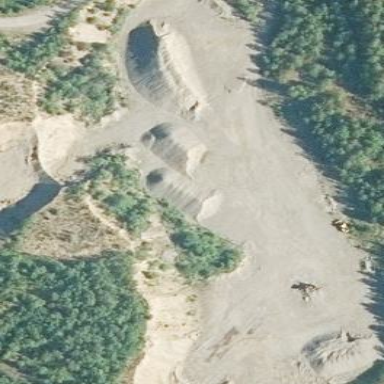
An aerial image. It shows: Quarry area.